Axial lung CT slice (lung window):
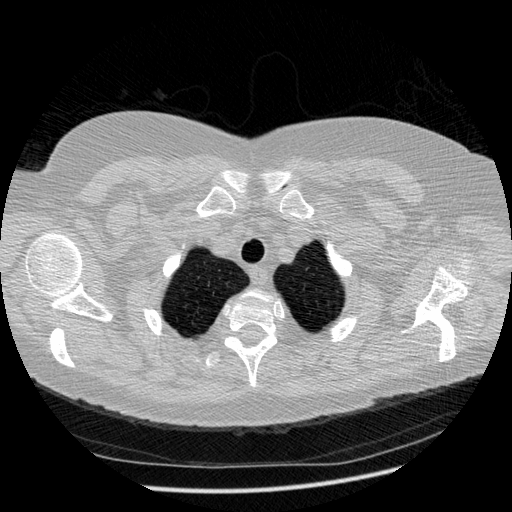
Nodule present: no